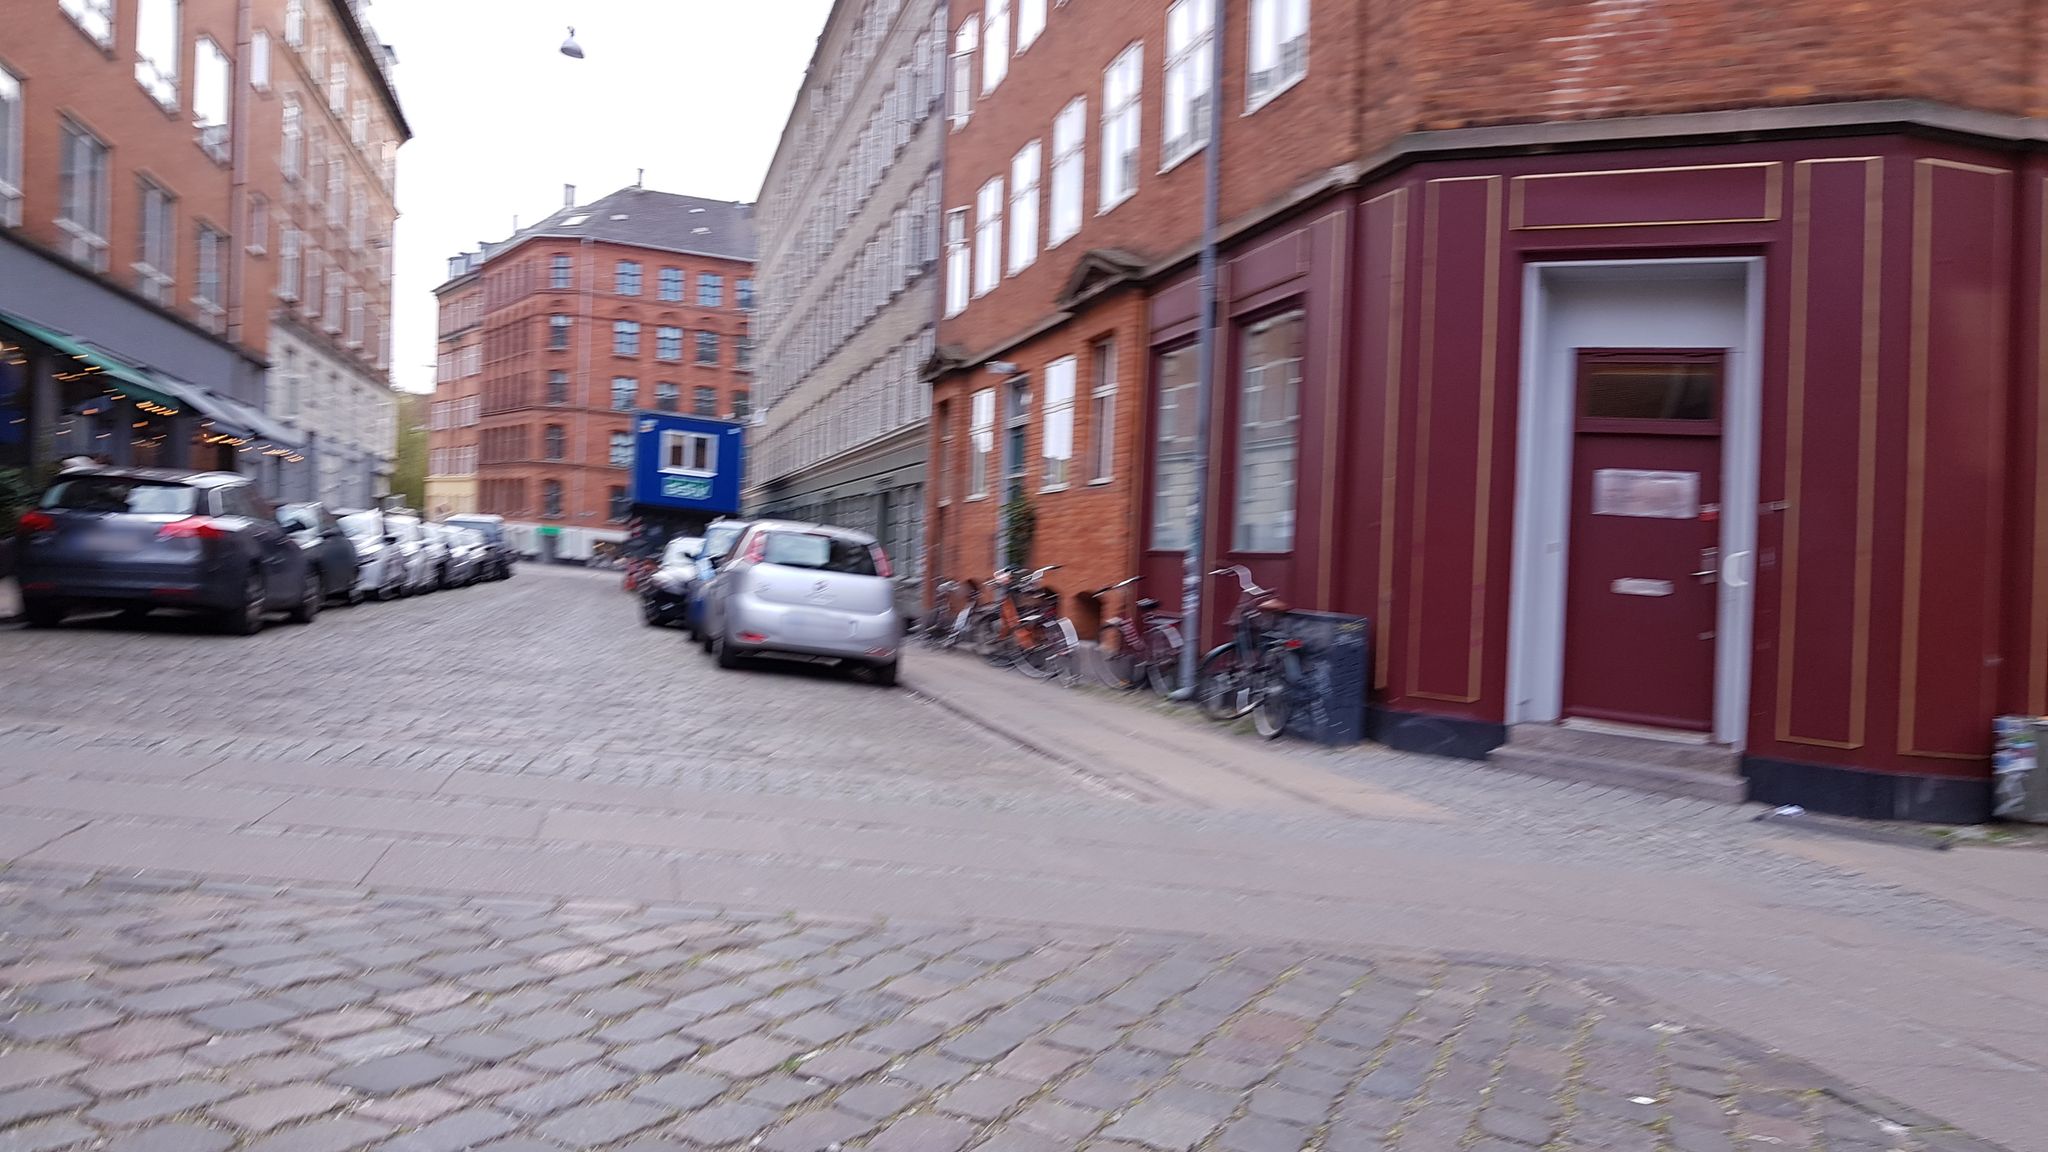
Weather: clear
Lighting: day
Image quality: good
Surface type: walking surface
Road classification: pedestrian, path, residential
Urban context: urban centre
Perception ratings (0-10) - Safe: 5.54, Lively: 6.68, Beautiful: 6.42, Boring: 1.25, Depressing: 4.92, Wealthy: 8.95